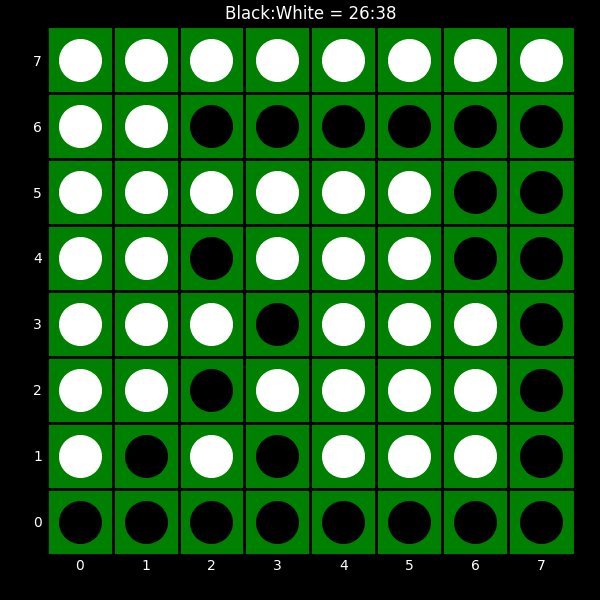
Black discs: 26
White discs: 38